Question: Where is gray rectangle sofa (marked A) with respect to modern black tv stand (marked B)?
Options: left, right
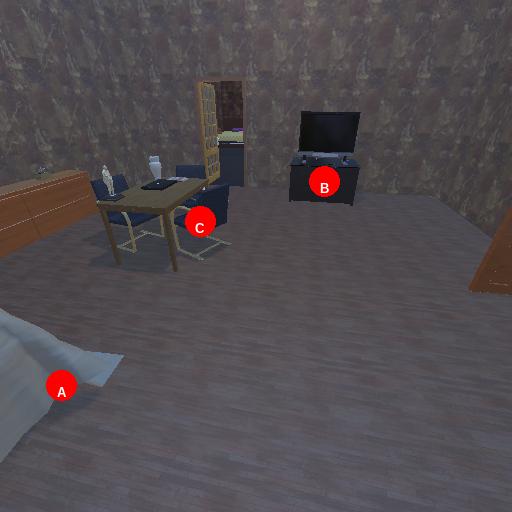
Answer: left